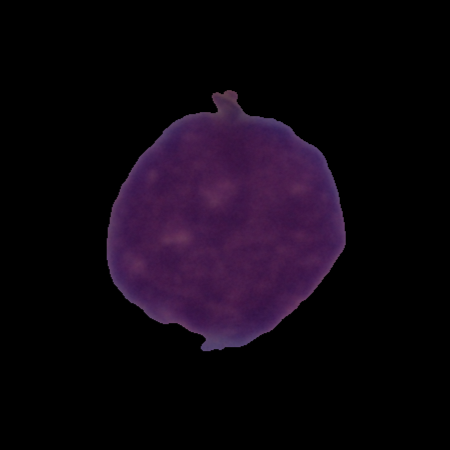
Label: healthy